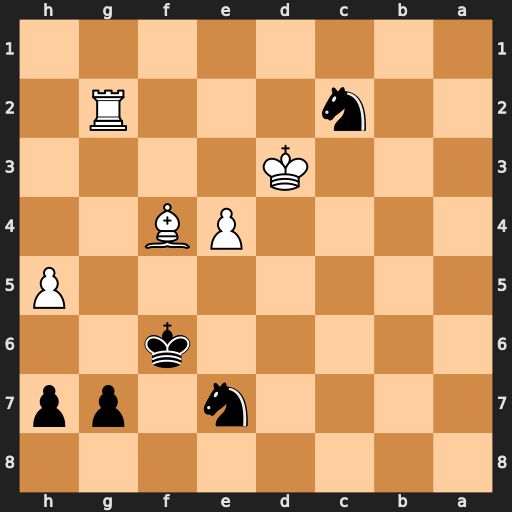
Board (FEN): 8/4n1pp/5k2/7P/4PB2/3K4/2n3R1/8
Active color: b
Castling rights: -
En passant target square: -
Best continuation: Ne1+ Ke2 Nxg2